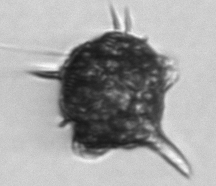
Label: Amylax